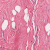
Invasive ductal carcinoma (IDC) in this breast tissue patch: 0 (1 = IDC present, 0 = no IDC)